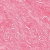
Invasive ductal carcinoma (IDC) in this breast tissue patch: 0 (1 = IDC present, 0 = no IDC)